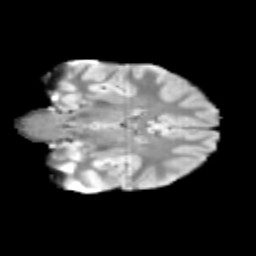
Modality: T2w
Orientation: coronal
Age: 13
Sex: male
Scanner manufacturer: siemens
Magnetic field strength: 3 T
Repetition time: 3.8 s
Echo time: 0.07 s